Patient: sex M, age 67
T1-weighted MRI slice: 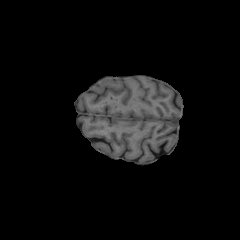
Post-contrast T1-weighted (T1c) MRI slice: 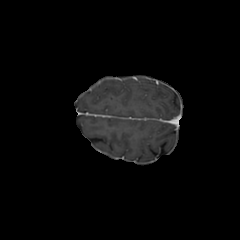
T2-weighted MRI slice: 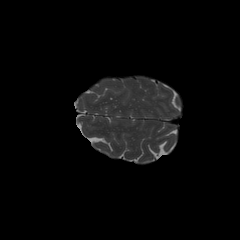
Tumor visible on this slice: no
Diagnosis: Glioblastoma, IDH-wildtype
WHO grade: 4